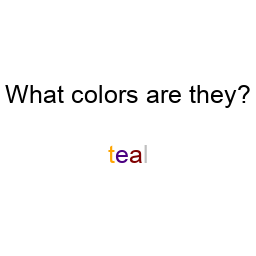
Color: orange, indigo, maroon, silver
Color name shown: teal
Background color: white
Question text color: black